Question: I would like to let users browse photos in their photo albums, tap the action button, and share/open selected photos in my app. Some apps (like Viber and WeChat) provide a custom view to handle this. This is the WeChat screen:

What is the name of this feature and which class do I have to use to achieve this behavior?
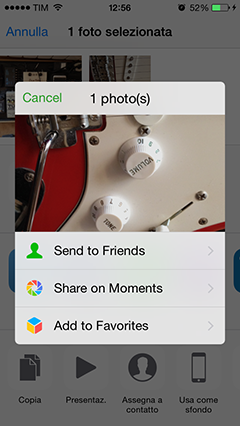
Answer: You need to do check for share option in the ioS extensions
1. app extensions
2. extension programming guide
EDIT:
Removed 3 & 4 links, which are not working. thanks to Daniel.
Share extension can be found inside the Extension programming guide(2nd link > App Extension Types > Share)